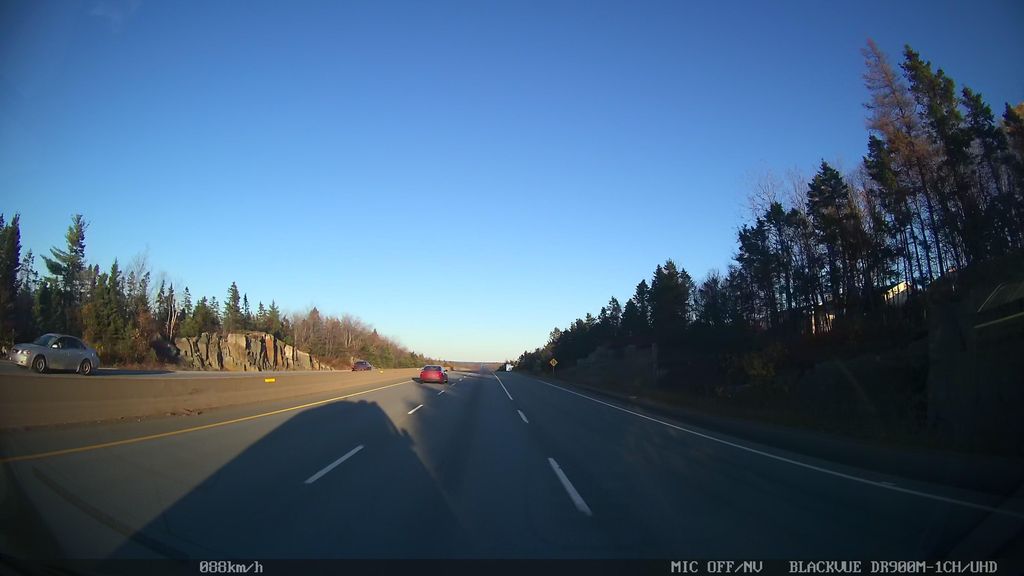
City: halifax